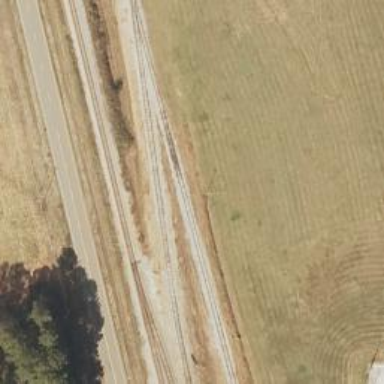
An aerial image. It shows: Railway spur for agricultural freight transportation.